Aerial crown-view tile of a tropical tree (Barro Colorado Island, Panama), acquired 20250124:
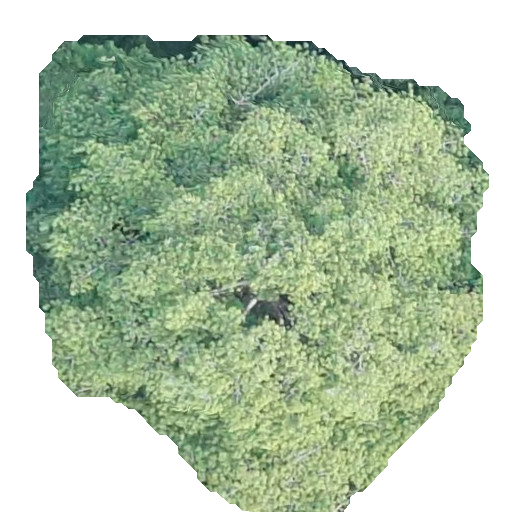
Species: Virola surinamensis
GBIF accepted scientific name: Virola surinamensis
Crown area: 257.464 m²